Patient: sex M, age 57
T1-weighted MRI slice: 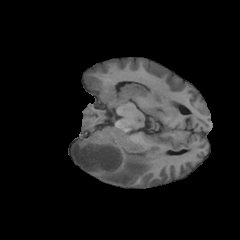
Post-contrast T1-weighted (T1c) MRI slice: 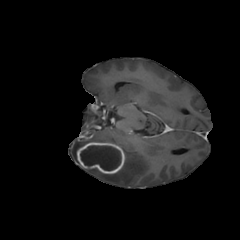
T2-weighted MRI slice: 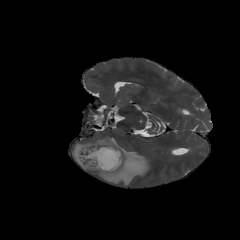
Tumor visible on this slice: yes
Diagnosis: Glioblastoma, IDH-wildtype
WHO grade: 4